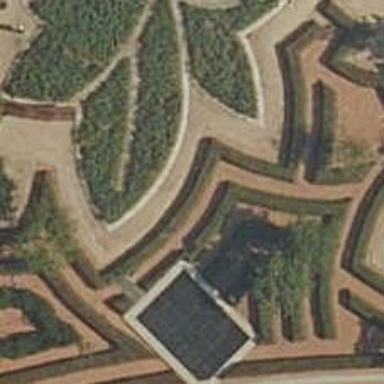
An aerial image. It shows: Hedge acting as barrier.